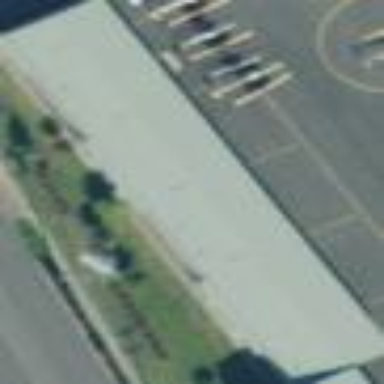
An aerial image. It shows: Building that is hangar at the airport.